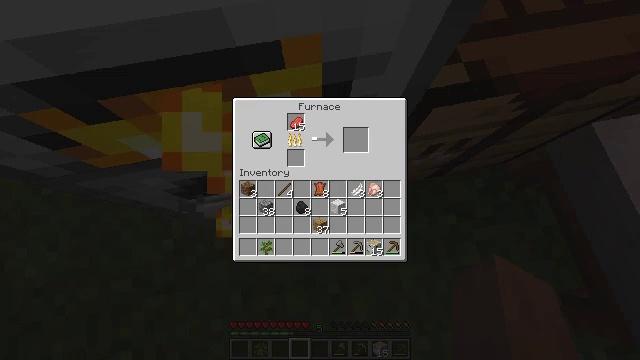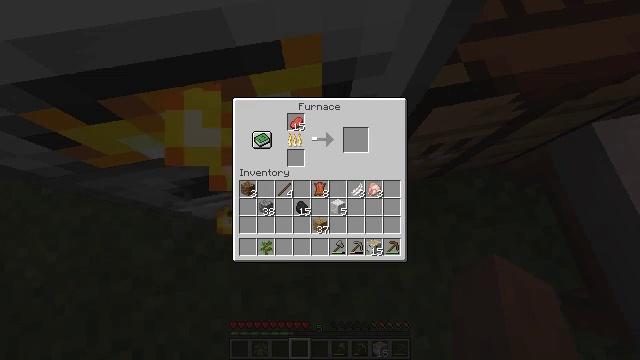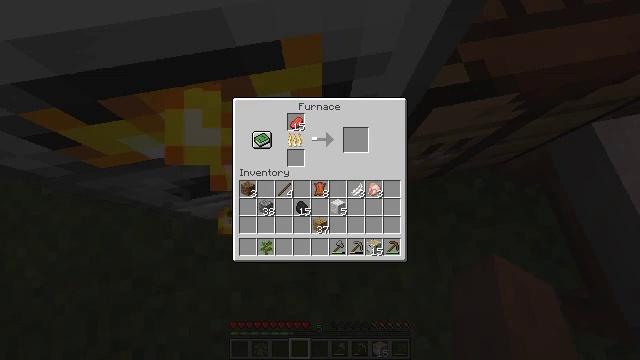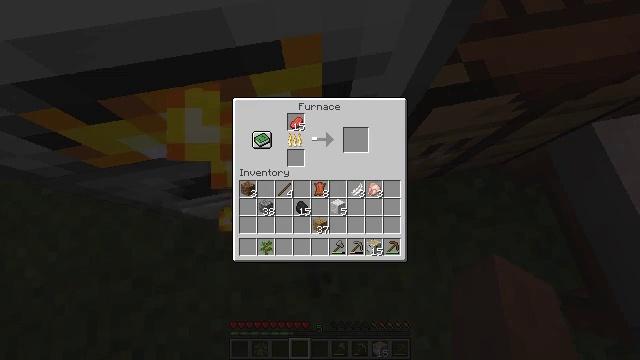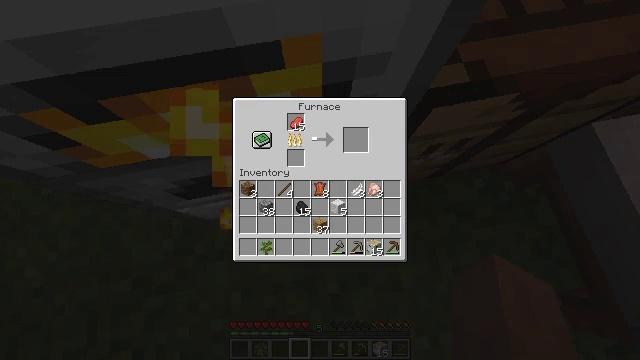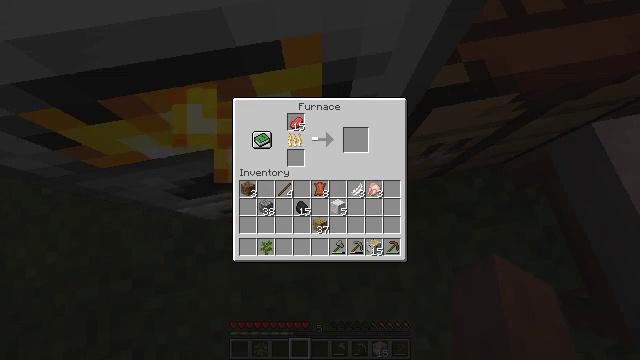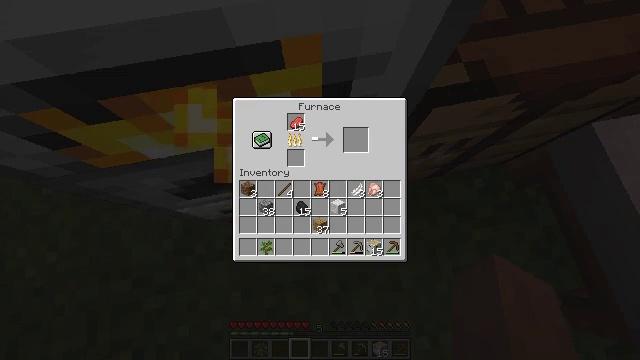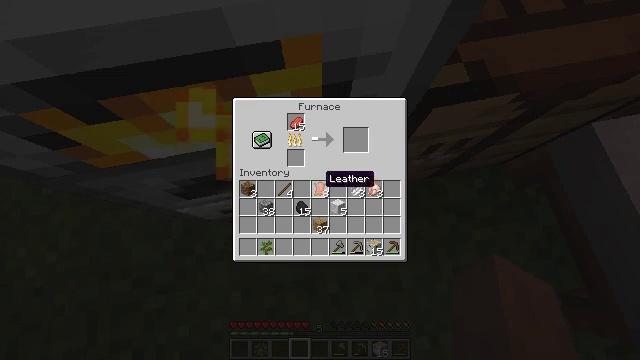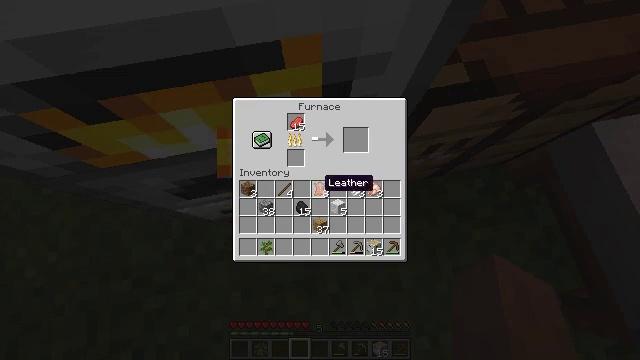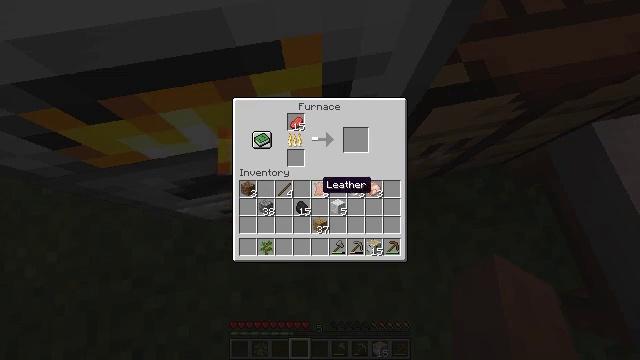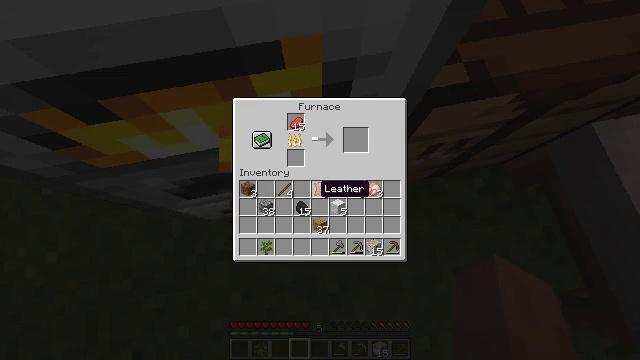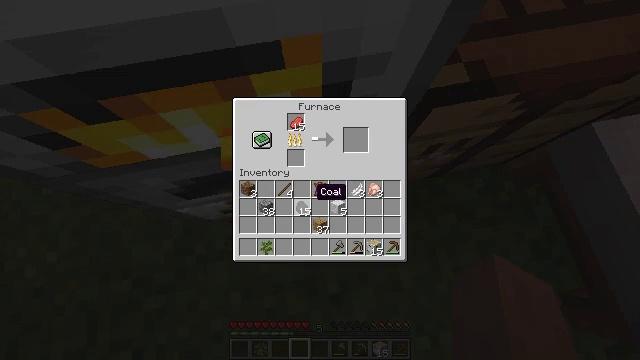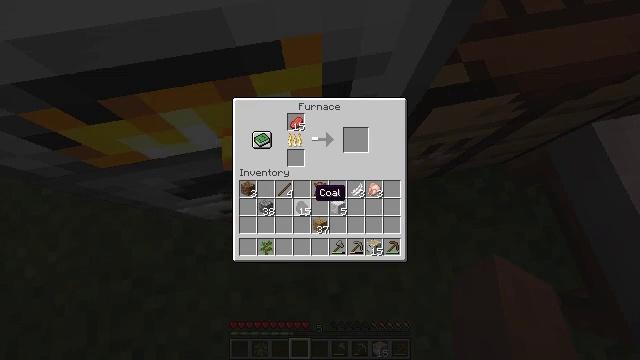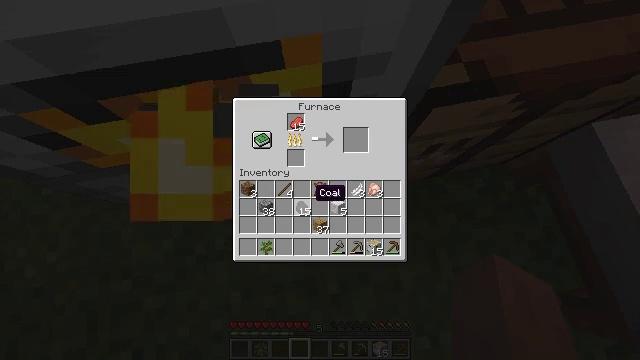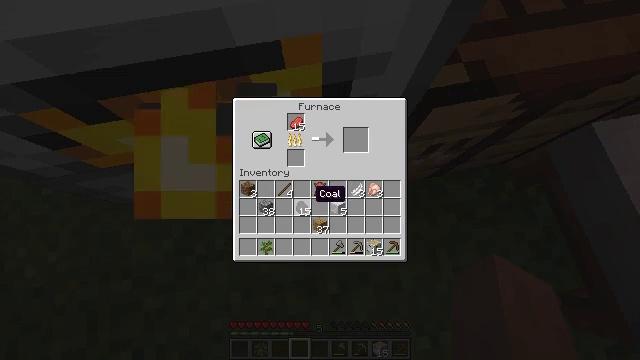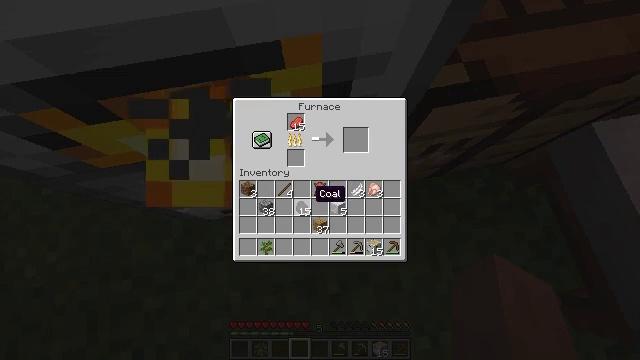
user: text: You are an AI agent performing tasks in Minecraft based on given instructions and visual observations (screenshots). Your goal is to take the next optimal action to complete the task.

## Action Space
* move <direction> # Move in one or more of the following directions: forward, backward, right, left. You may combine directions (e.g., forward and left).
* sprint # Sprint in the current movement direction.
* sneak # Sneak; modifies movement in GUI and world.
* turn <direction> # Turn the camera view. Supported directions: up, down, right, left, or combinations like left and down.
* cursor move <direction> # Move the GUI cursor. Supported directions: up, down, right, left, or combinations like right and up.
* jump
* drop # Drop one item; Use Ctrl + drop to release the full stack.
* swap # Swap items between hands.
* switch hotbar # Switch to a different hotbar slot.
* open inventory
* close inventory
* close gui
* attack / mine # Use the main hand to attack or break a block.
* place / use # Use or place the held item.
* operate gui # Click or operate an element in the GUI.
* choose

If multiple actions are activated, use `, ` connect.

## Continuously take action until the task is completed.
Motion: motion action
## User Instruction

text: craft item air
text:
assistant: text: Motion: no_op
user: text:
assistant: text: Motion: no_op
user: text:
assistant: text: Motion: no_op
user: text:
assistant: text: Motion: no_op
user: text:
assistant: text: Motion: no_op
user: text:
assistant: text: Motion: no_op
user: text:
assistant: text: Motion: cursor move down
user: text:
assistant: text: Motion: no_op
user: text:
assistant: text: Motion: no_op
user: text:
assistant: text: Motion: no_op
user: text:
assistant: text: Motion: no_op
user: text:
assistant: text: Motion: no_op
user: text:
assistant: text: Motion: no_op
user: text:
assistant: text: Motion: no_op
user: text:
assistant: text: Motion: sneak
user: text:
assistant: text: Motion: sneak
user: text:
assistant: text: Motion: sneak
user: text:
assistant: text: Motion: no_op
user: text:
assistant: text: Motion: no_op
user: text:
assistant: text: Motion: no_op
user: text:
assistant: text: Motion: no_op
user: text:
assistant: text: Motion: no_op
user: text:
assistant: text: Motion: choose
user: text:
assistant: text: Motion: choose
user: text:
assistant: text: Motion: choose
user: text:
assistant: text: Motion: cursor move up
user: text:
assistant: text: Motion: cursor move up
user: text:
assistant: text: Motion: cursor move up
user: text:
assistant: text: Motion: no_op
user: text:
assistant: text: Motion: no_op